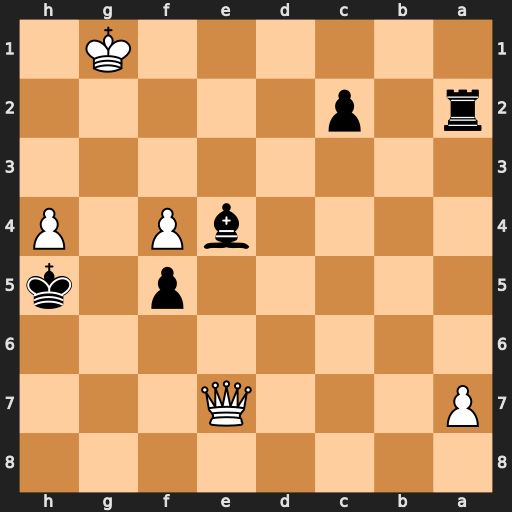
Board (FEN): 8/P3Q3/8/5p1k/4bP1P/8/r1p5/6K1
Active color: b
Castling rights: -
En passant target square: -
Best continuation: c1=Q#